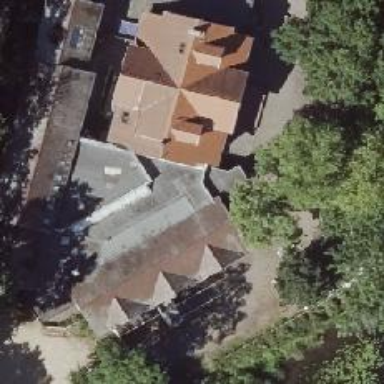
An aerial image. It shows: Building.